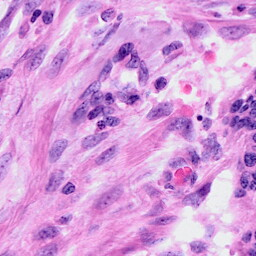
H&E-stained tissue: Cervix